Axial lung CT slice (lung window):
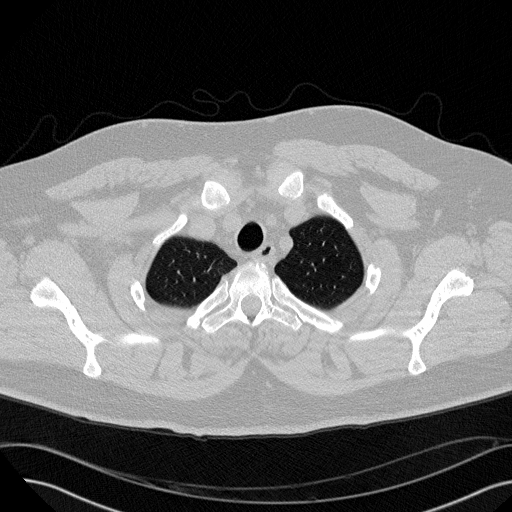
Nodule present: no